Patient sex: F
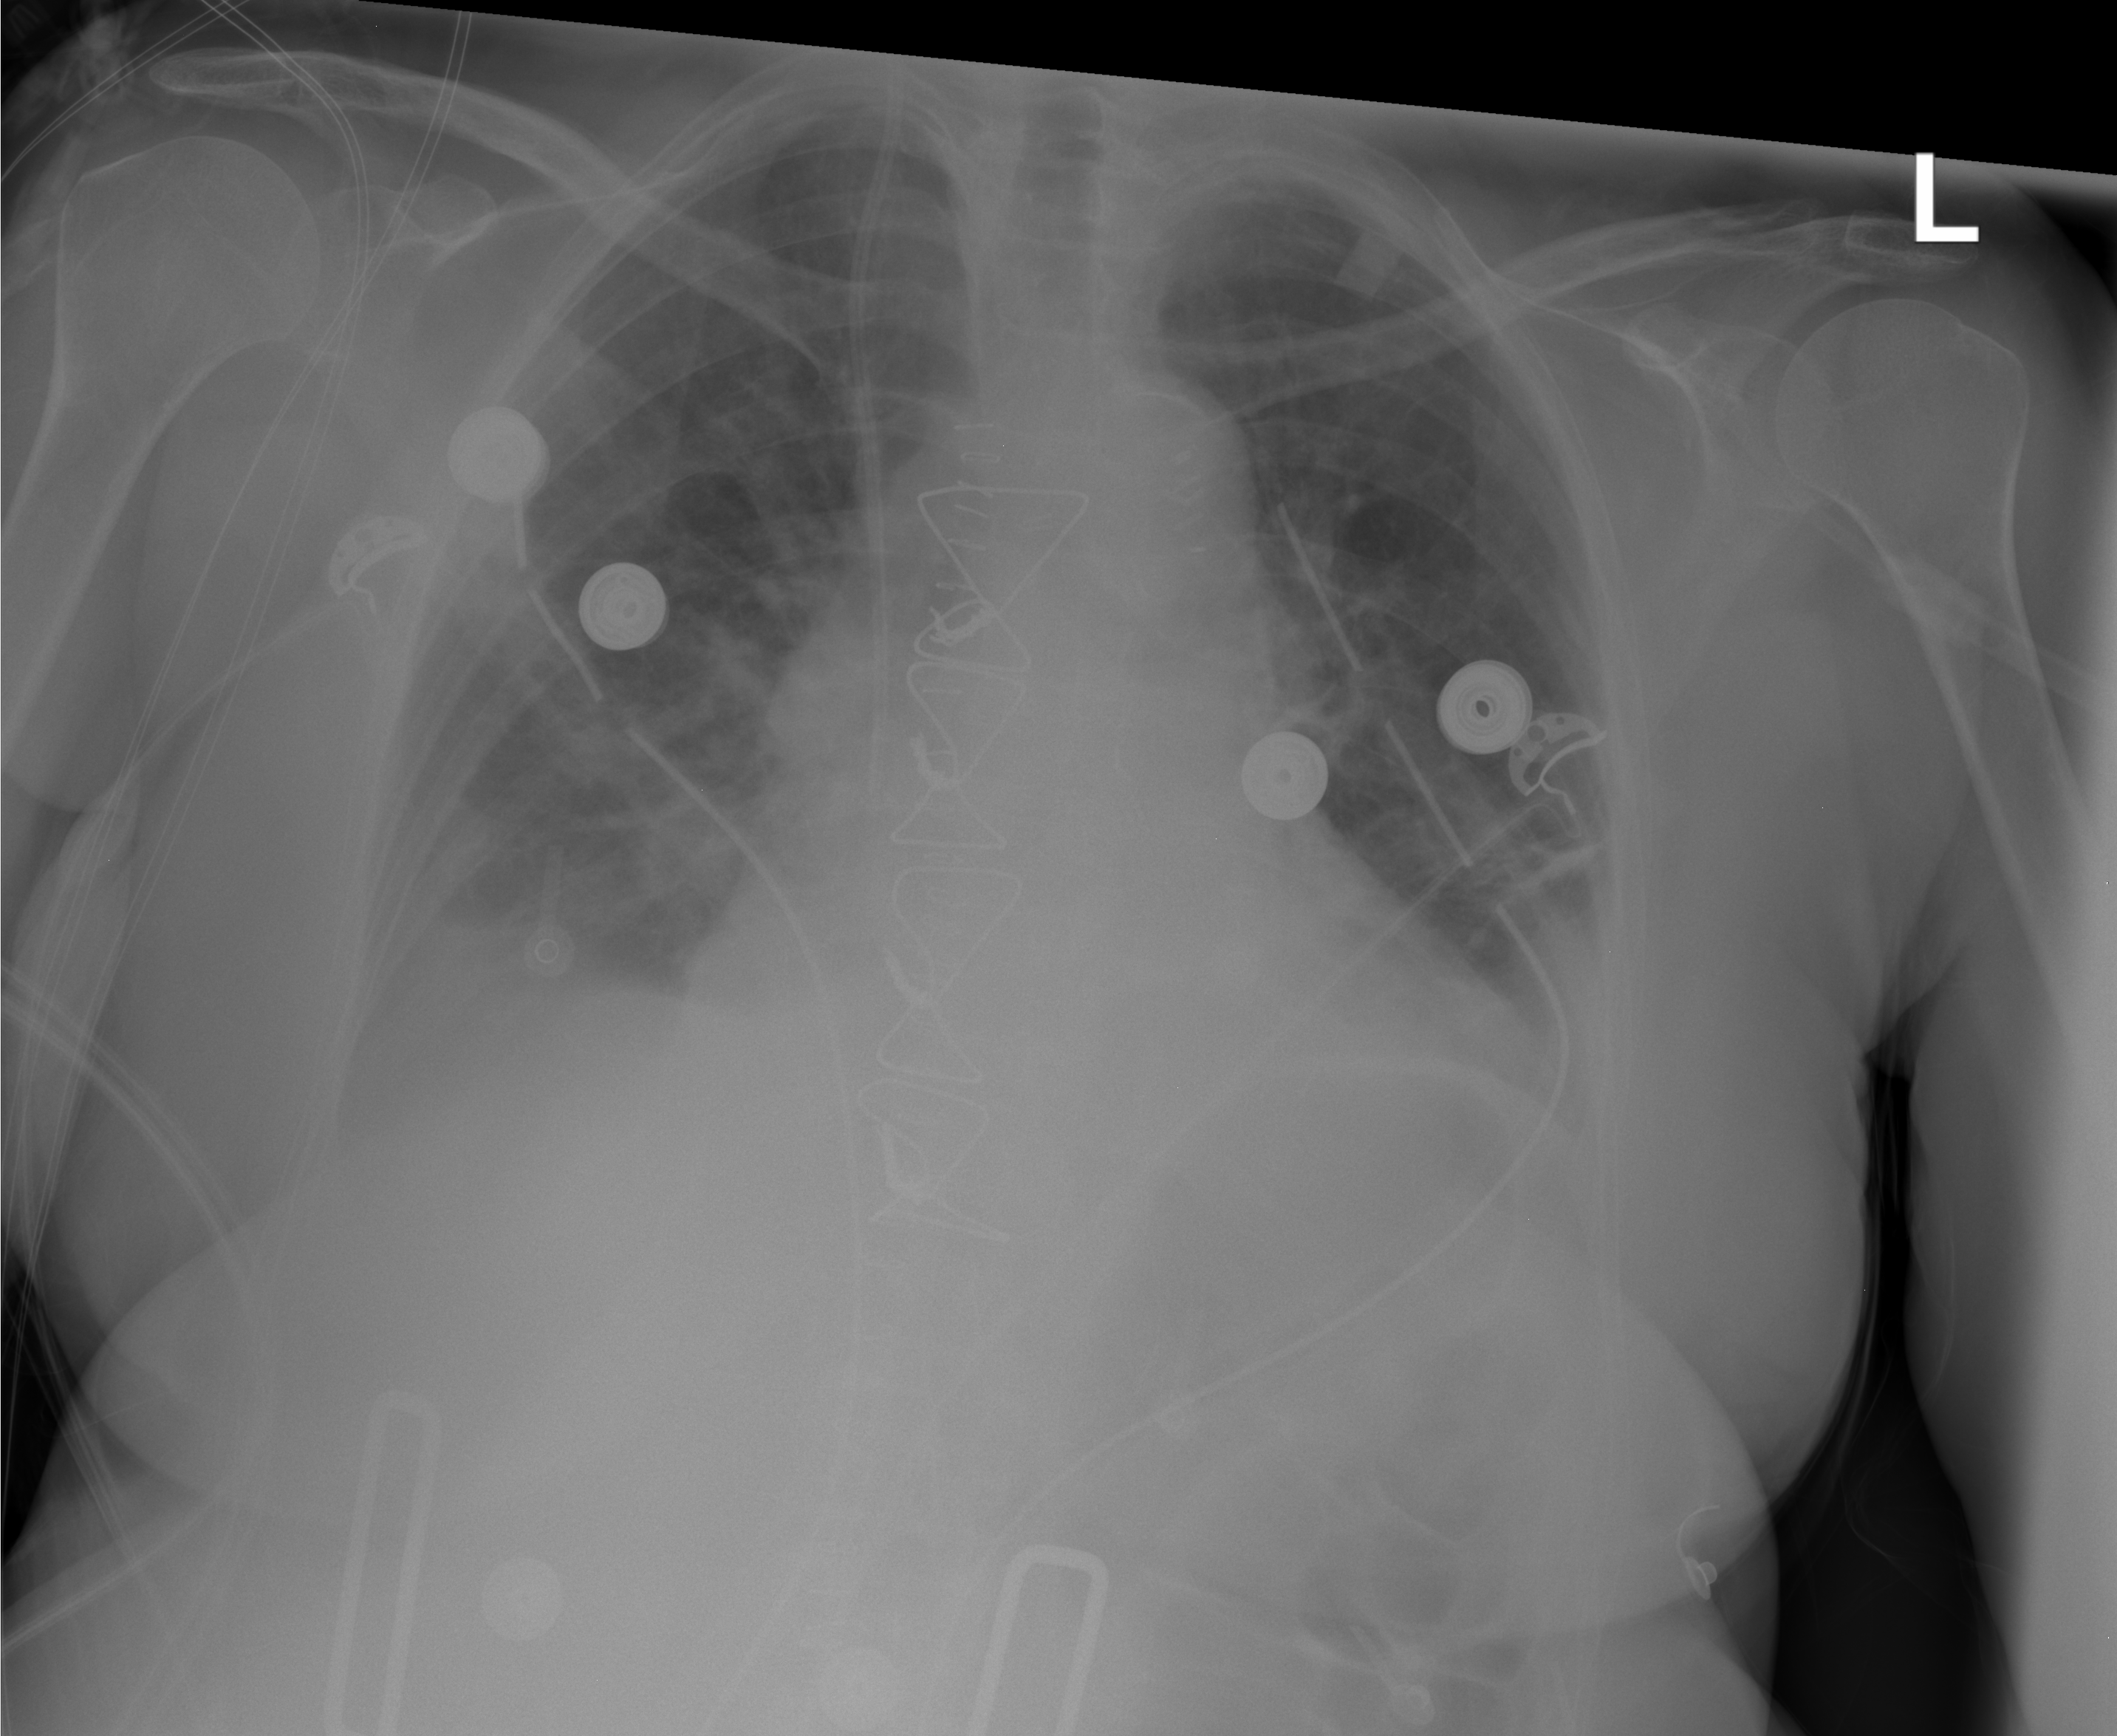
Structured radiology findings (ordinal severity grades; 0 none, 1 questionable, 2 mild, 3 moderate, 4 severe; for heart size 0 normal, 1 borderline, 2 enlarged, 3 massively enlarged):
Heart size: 0
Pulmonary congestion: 0
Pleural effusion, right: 2
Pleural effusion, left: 0
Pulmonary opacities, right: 0
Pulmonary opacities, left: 0
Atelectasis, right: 2
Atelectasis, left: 1